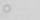
Label: camera_spot